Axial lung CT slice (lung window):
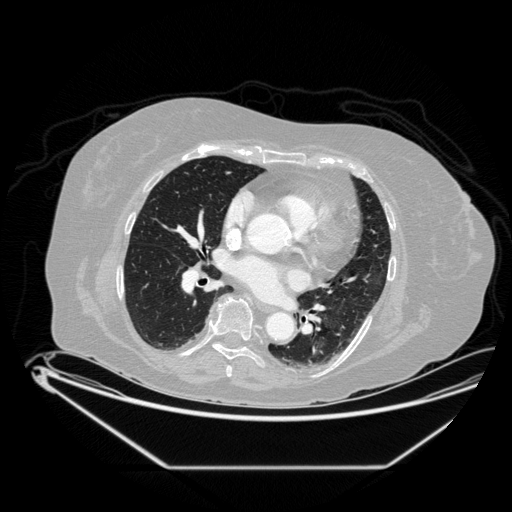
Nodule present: no